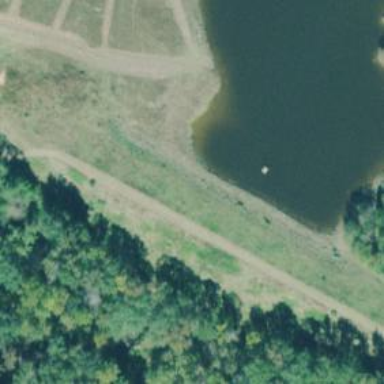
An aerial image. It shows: Reservoir.